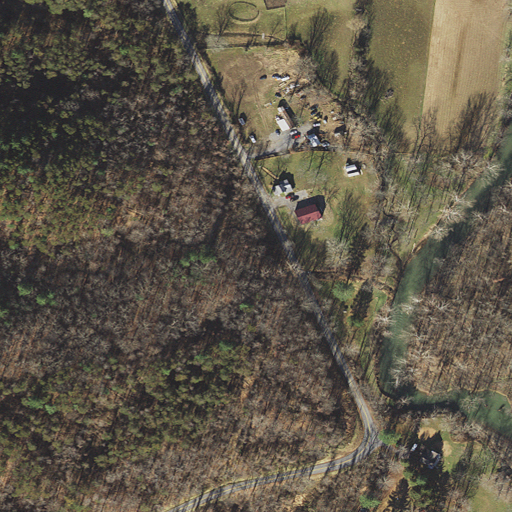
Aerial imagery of valley in Maryland named Chaney Hollow containing deciduous forest, mixed forest, pasture, open development, evergreen forest, and low intensity development